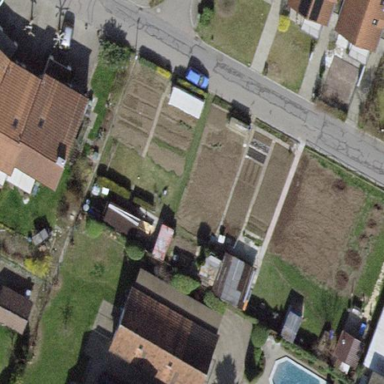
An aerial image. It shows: Allotments area.